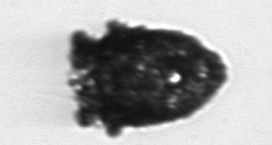
Label: Stenosemella_pacifica